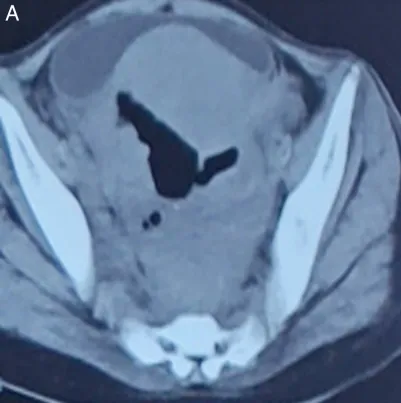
(A) Axial contrast-enhanced computed tomography (CT) image of pelvis showing homogenously enhancing soft-tissue density mass behind the bladder with indistinct fat plane to rectum. There is oblong air density extending from rectum to the mass.
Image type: radiology (ct)